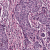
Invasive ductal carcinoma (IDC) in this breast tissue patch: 1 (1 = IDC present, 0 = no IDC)